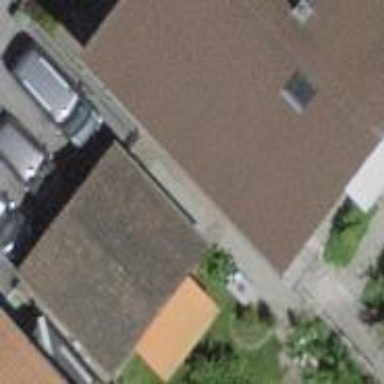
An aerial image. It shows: Shed.